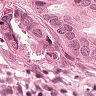
Metastatic tissue present: yes